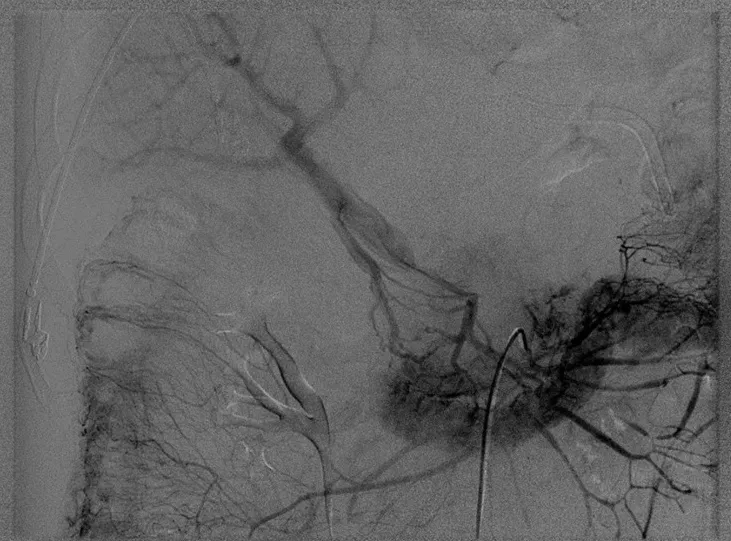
Esplenoportografia (fase venosa) evidenciando ausencia de retorno venoso pelas veias mesenterica superior e esplenica, com drenagem pelas veias colaterais.
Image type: radiology (x_ray)